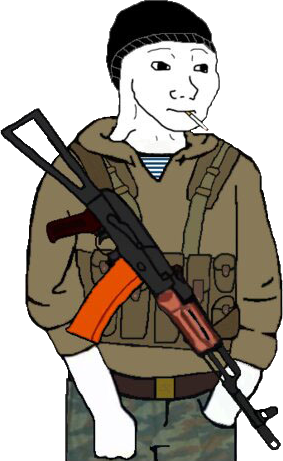
Label: 5_Doomer